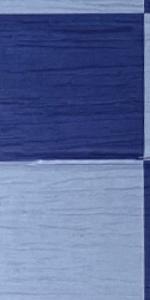
Label: Empty